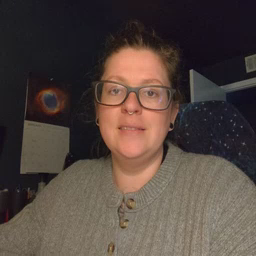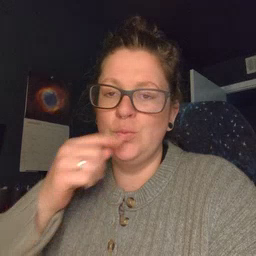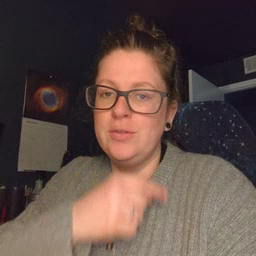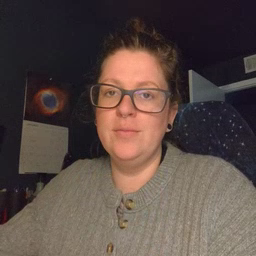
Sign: toothbrush